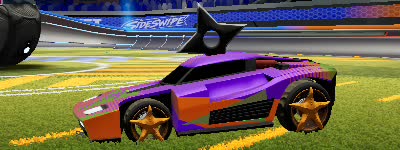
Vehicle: breakout